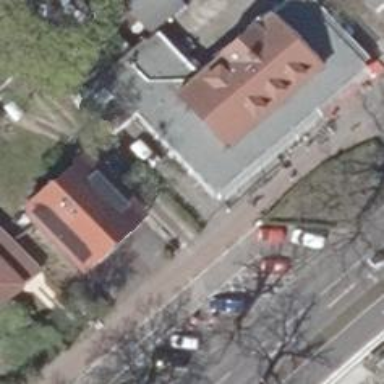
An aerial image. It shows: Cafe.